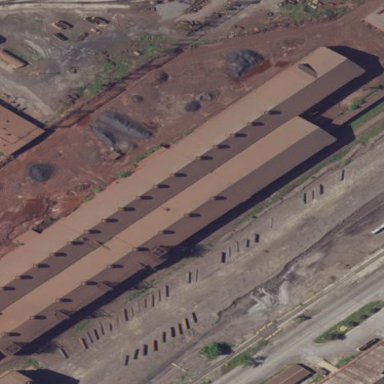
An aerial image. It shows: Industrial building.